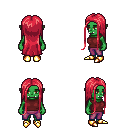
a pixel art fantasy rpg character, female body template, orc, green skin, maroon sleeveless shirt, magenta pants, ruby red extra-long hairstyle, gold boots, four views (front, back, left, right), 2x2 character sprite sheet, small pixel art, hard edges, no anti-aliasing